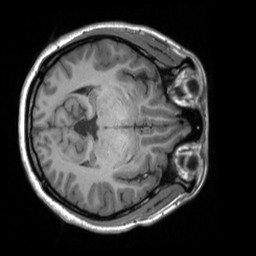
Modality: T1w
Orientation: axial
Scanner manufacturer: siemens
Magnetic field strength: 3 T
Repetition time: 2 s
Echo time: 0.0023 s